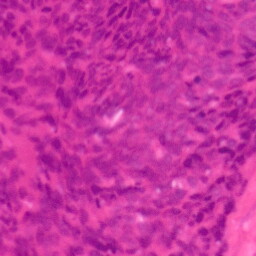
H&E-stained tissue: Colon